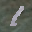
Label: 1